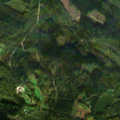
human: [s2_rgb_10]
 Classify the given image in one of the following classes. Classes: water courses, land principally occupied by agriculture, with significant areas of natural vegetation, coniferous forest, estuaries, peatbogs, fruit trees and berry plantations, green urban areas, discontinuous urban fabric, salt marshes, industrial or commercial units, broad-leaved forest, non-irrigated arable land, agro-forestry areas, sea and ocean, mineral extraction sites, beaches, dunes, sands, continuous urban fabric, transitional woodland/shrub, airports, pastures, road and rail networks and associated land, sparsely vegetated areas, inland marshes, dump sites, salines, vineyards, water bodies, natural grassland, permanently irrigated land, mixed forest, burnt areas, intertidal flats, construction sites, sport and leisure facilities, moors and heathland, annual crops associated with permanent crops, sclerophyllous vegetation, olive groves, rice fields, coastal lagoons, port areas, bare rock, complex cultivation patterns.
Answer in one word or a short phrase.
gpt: coniferous forest, mixed forest, transitional woodland/shrub